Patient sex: M
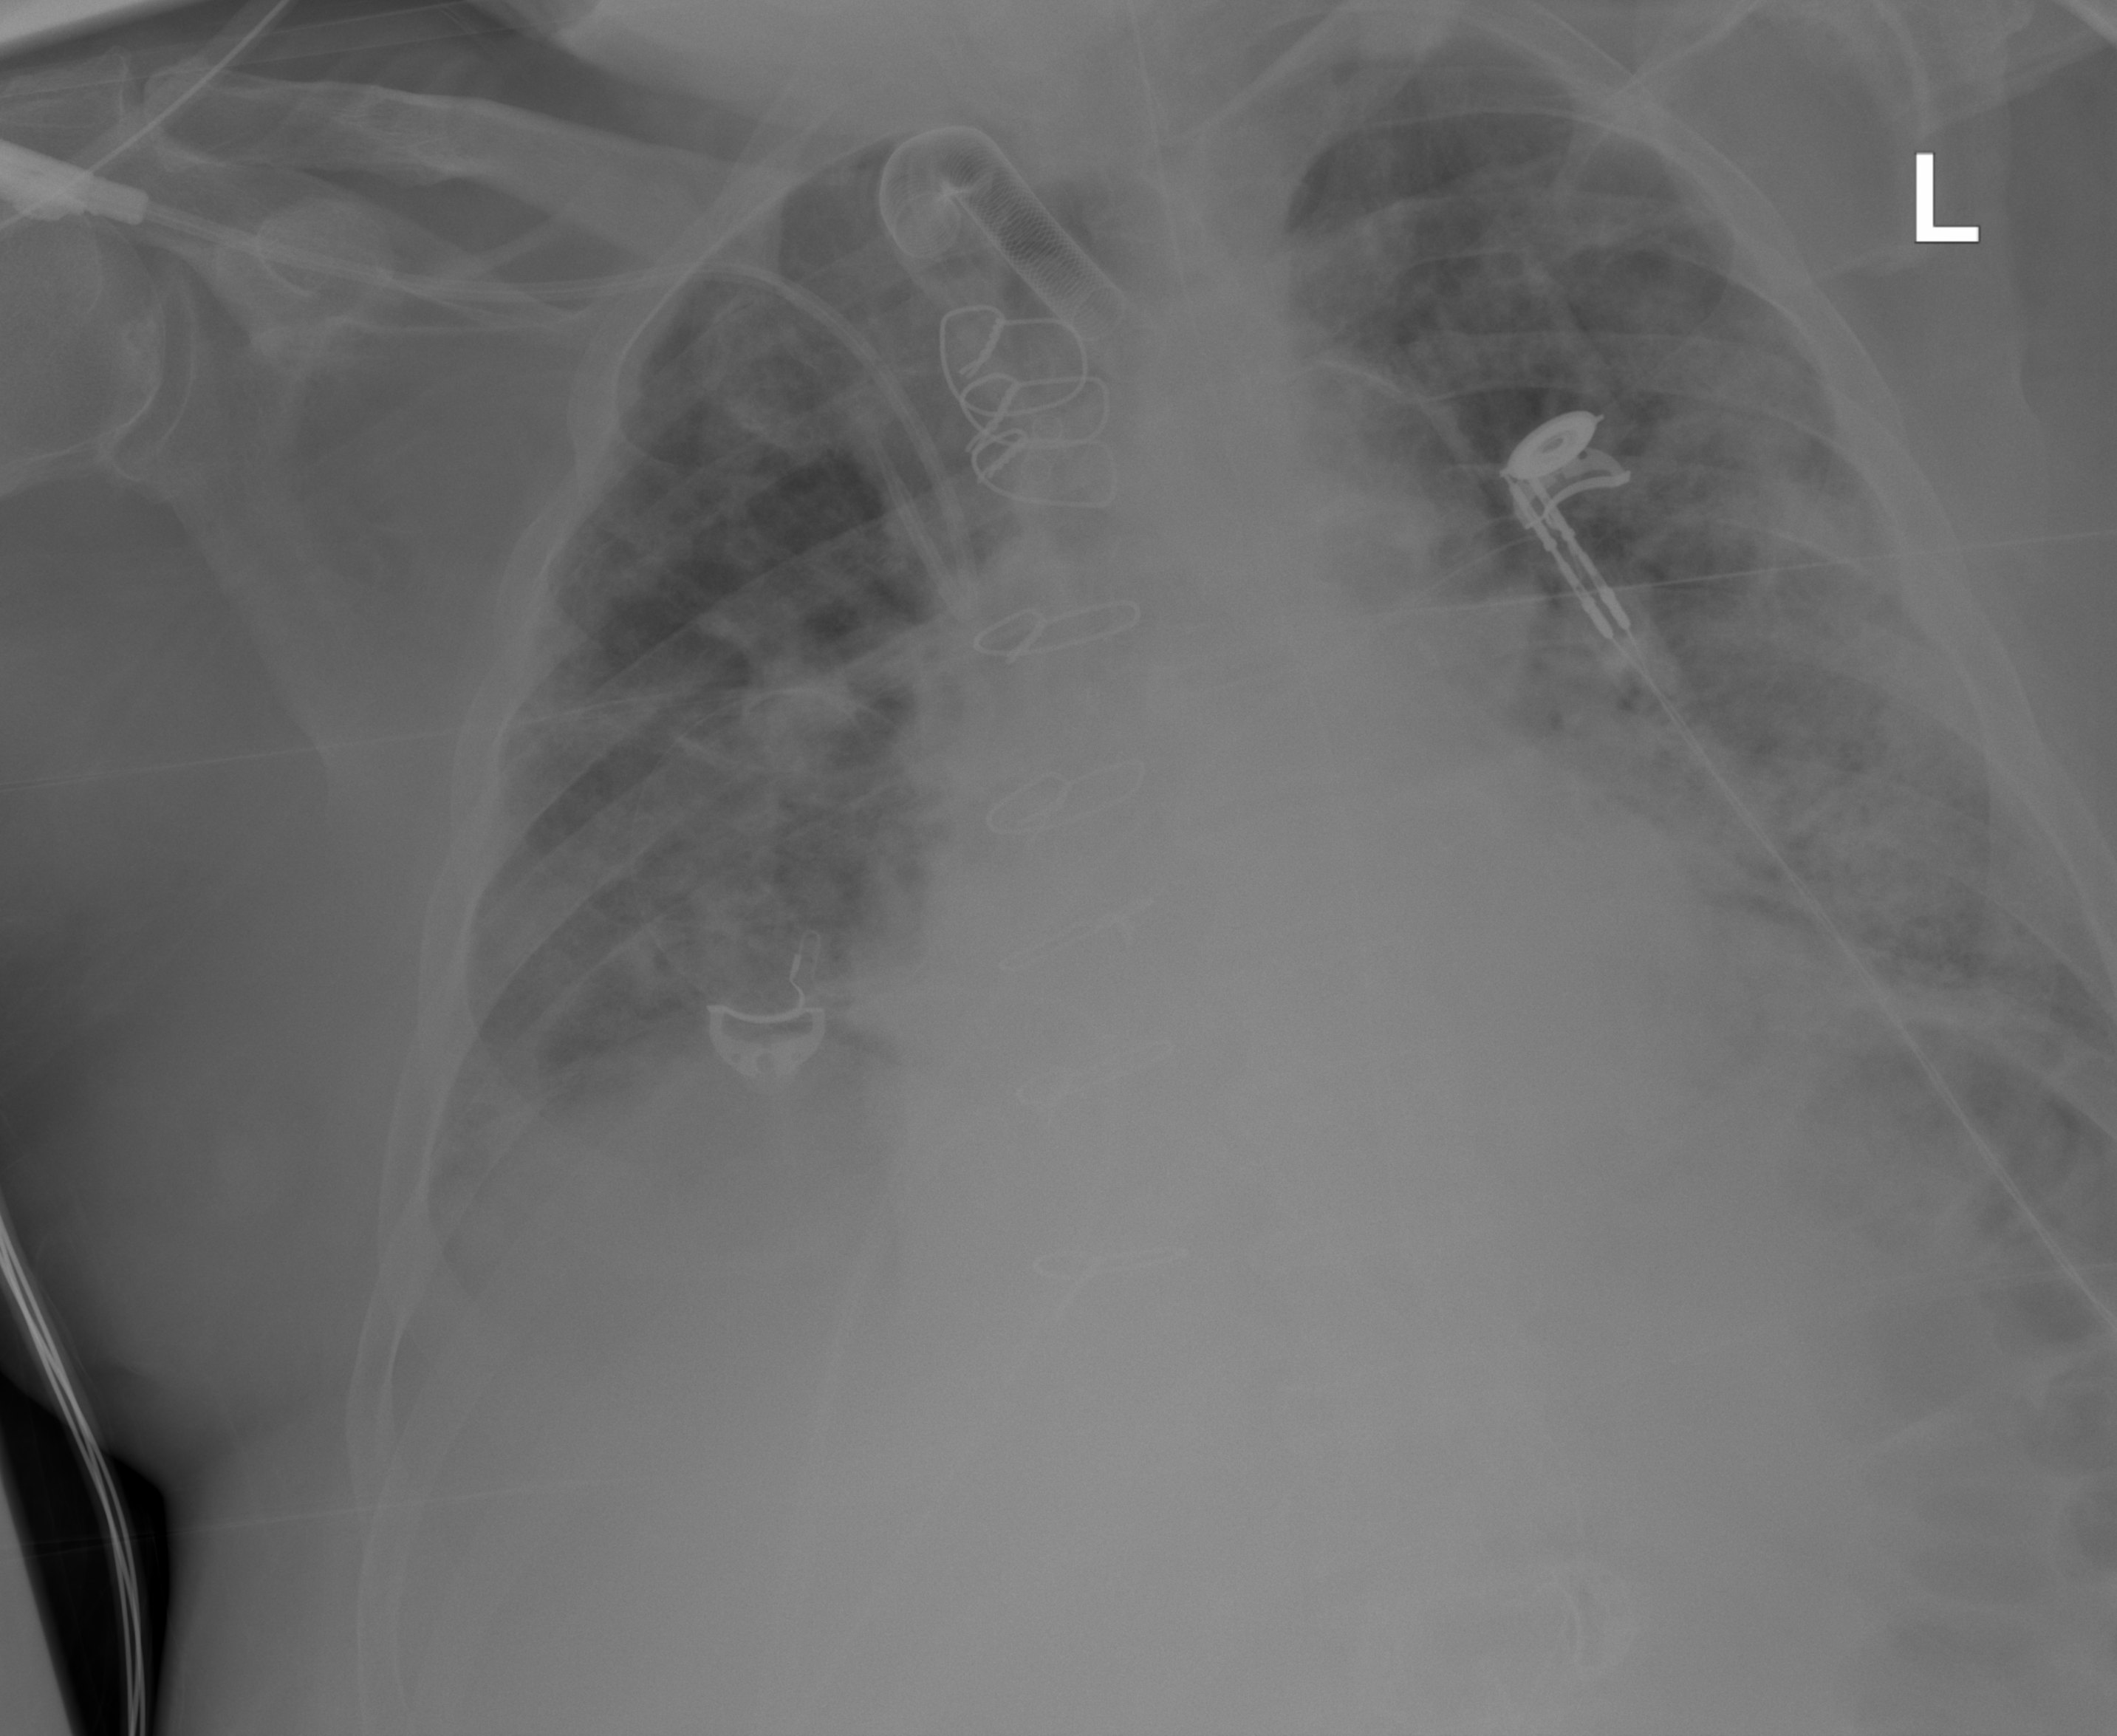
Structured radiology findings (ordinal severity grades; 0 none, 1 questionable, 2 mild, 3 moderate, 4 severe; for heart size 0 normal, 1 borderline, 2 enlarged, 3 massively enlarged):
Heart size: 1
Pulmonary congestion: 2
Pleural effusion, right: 1
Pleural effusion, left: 0
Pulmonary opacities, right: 3
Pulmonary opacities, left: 3
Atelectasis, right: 3
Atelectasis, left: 3